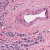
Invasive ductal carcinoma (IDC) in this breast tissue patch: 1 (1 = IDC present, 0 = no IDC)